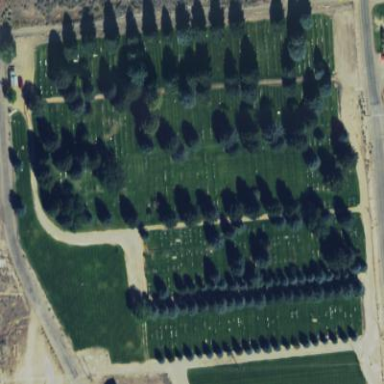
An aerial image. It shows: Cemetery.